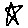
Label: star